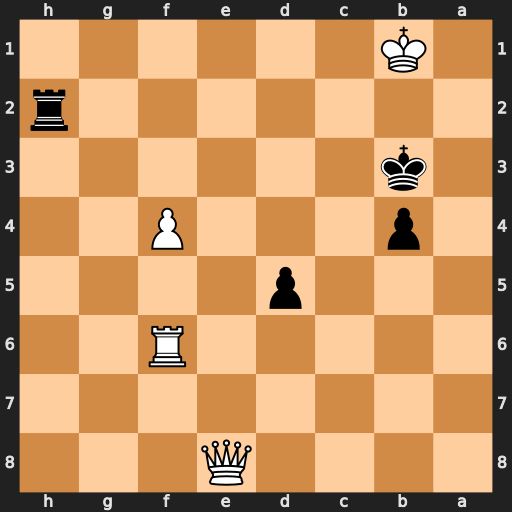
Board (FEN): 4Q3/8/5R2/3p4/1p3P2/1k6/7r/1K6
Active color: b
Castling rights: -
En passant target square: -
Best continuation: Rh1+ Qe1 Rxe1#